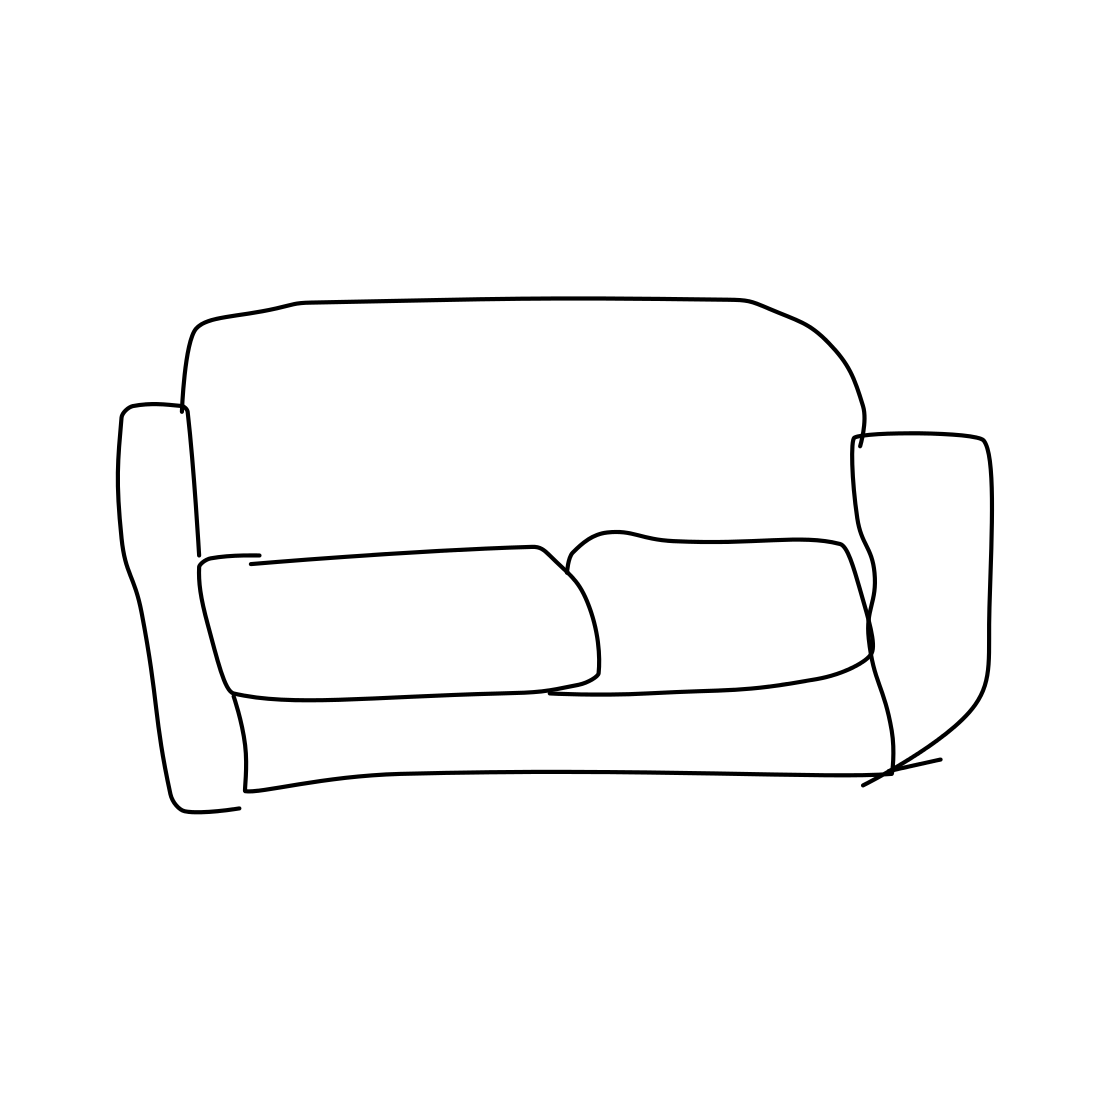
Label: couch